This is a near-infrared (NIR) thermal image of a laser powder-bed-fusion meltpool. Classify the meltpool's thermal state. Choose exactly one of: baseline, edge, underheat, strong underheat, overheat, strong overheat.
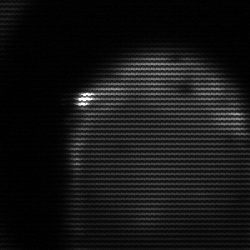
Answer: edge